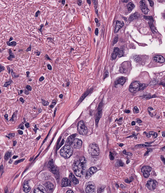
Tumor epithelial tissue: yes
Tumor-associated stroma tissue: yes
Normal tissue: no